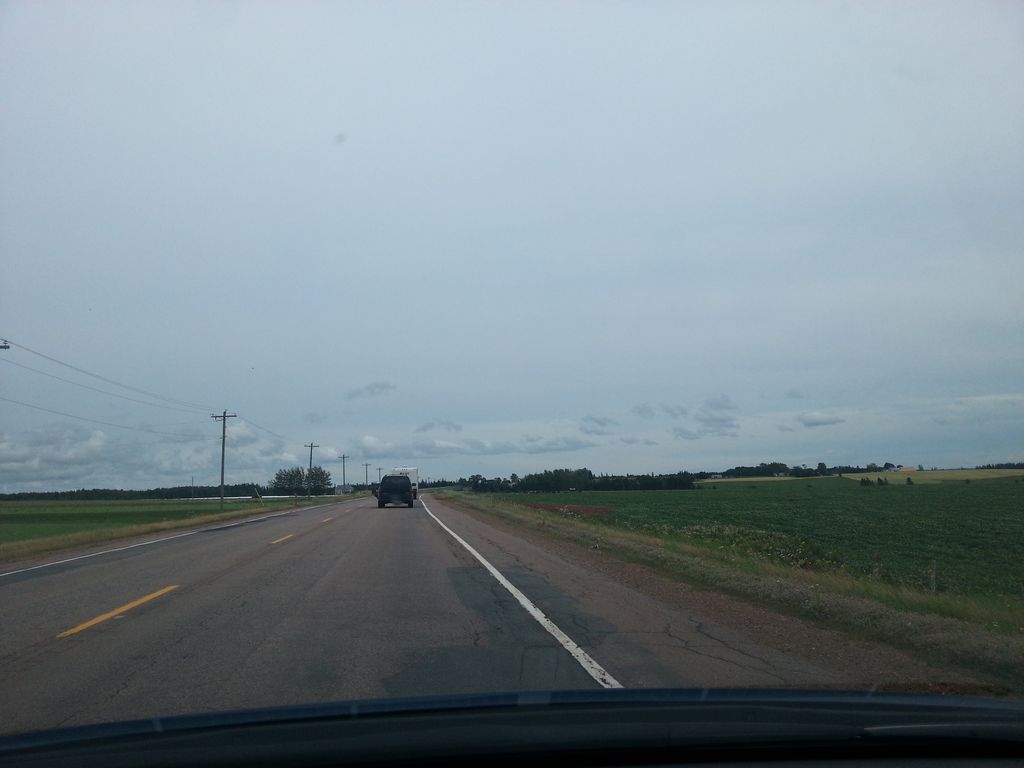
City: charlottetown